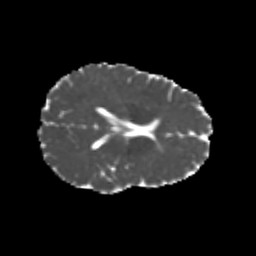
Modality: MD
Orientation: axial
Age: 23
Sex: female
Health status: healthy
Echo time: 0.074 s